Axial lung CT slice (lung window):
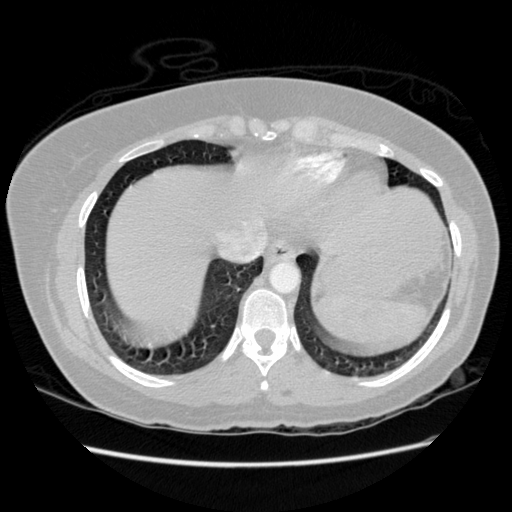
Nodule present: no